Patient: sex M, age 69
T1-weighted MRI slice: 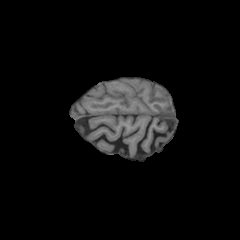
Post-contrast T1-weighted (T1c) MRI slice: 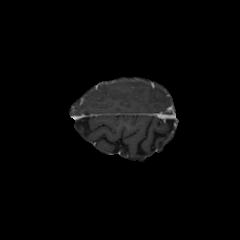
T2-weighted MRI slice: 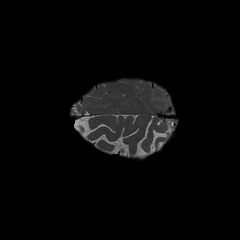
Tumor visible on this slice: yes
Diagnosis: Glioblastoma, IDH-wildtype
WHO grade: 4